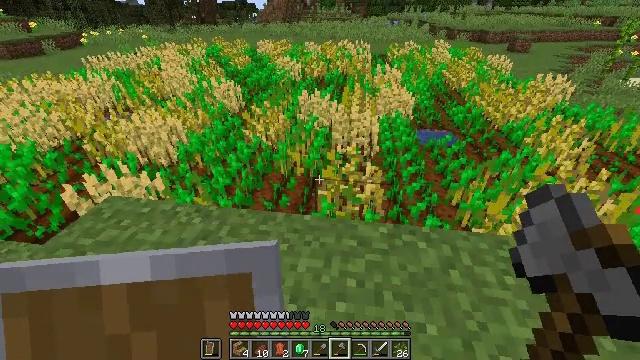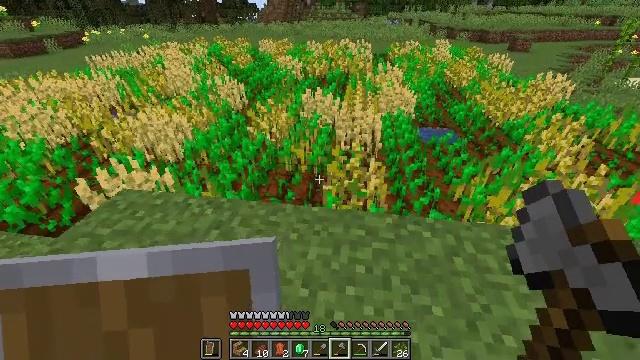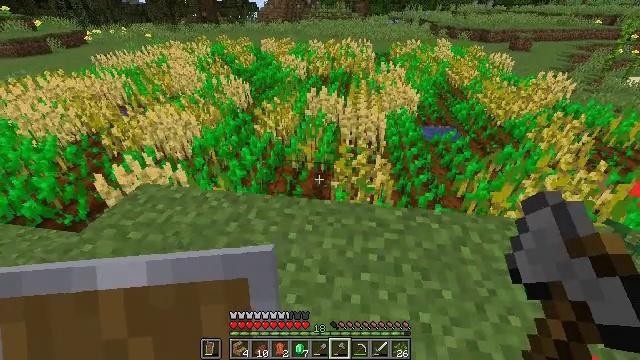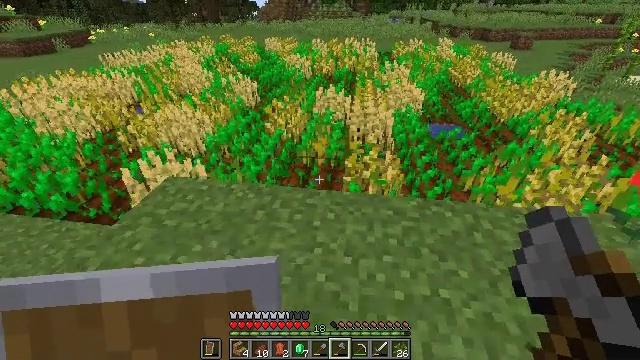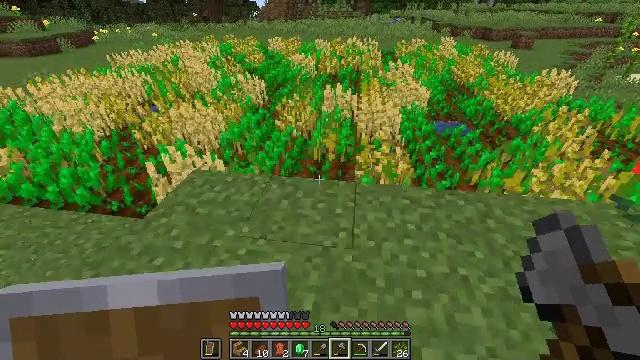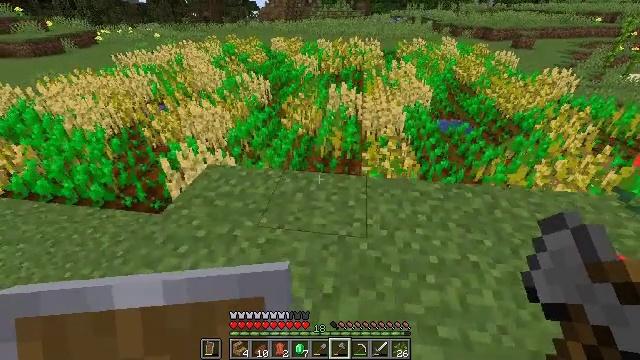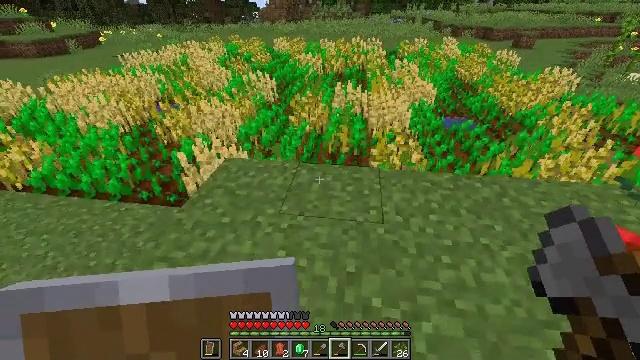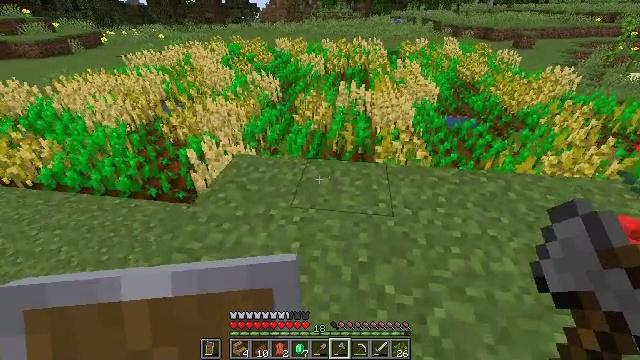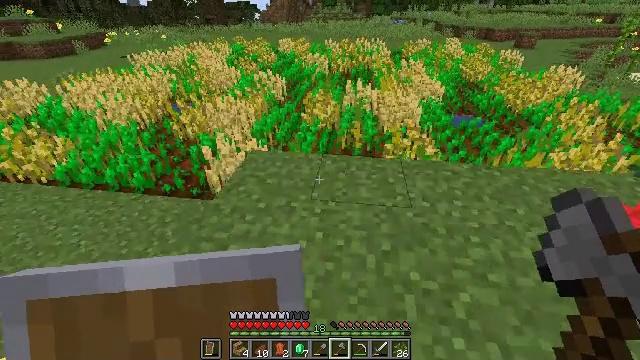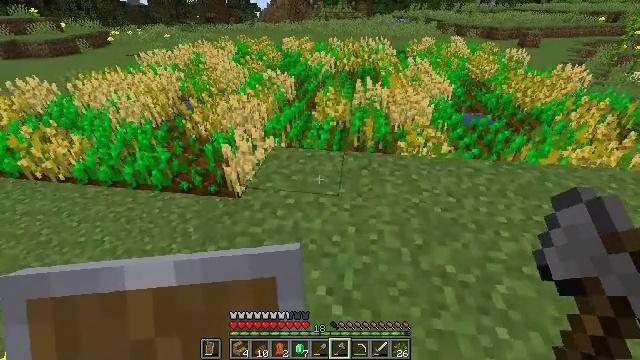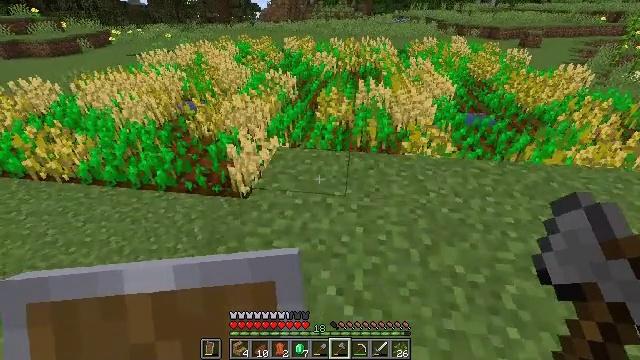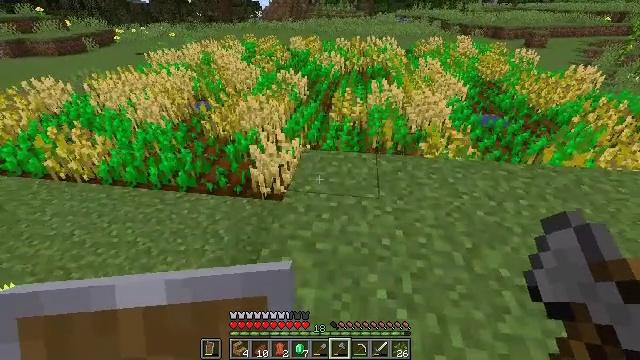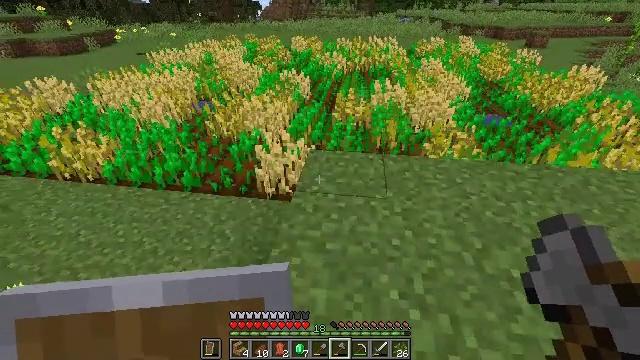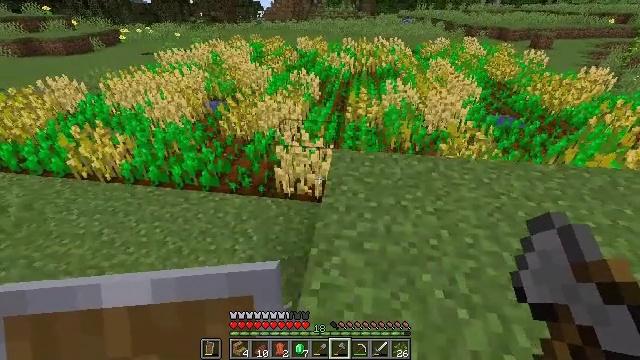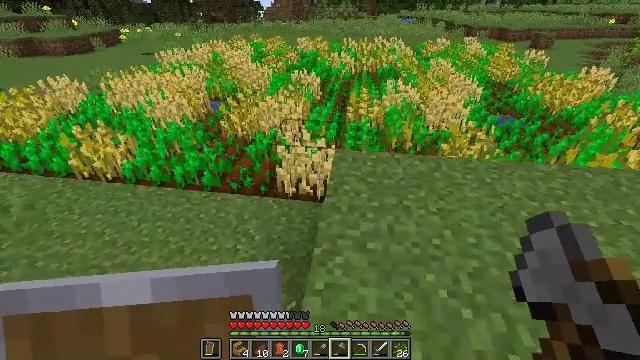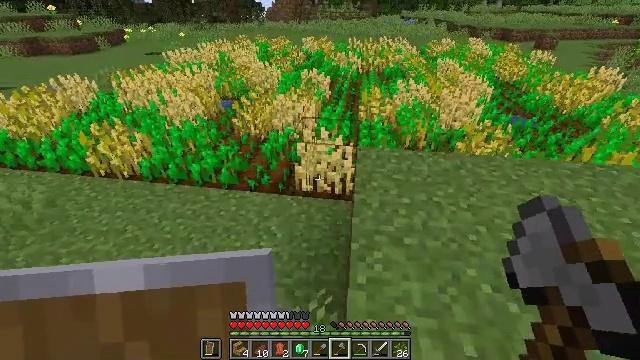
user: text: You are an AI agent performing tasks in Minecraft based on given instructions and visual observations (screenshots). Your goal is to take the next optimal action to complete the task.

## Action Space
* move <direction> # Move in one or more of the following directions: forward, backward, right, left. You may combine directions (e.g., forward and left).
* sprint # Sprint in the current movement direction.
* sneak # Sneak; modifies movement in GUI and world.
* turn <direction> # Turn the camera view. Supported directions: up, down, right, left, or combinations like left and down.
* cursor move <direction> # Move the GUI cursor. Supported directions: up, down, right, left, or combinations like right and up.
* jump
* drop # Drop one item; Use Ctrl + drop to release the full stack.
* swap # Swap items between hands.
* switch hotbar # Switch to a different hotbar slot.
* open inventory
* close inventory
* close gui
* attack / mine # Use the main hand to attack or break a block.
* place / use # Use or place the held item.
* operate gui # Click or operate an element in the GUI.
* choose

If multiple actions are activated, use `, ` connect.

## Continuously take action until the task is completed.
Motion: motion action
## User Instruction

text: Gather potatoes by left-clicking.
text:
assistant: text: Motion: move back and move left
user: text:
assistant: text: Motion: move back and move left
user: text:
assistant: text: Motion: move back and move left
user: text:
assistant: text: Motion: move back and move left
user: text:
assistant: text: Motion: move back and move left
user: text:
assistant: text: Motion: move back and move left
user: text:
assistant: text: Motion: move left
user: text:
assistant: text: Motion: move left
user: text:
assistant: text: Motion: move left
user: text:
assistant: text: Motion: move left
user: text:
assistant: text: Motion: move left
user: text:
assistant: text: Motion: move left
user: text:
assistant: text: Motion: move left
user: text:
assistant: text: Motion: move left
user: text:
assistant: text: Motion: move left
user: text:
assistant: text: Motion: move left
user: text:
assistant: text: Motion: move left
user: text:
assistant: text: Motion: move left
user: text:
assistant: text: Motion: move left
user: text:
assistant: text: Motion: move left
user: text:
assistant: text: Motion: move left
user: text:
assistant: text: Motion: move left
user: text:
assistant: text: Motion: move left
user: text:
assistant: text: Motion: move left
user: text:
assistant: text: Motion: move left
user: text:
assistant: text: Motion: move left
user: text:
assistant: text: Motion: move left
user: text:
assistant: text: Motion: move left
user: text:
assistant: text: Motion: move left
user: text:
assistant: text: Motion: move left